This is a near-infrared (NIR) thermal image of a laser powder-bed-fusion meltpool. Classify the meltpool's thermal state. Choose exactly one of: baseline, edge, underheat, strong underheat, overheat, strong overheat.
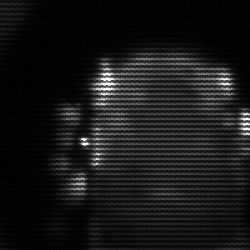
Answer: baseline